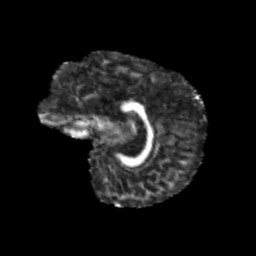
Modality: FA
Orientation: sagittal
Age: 9
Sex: male
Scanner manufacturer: siemens
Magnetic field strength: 3 T
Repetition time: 3.8 s
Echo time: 0.07 s